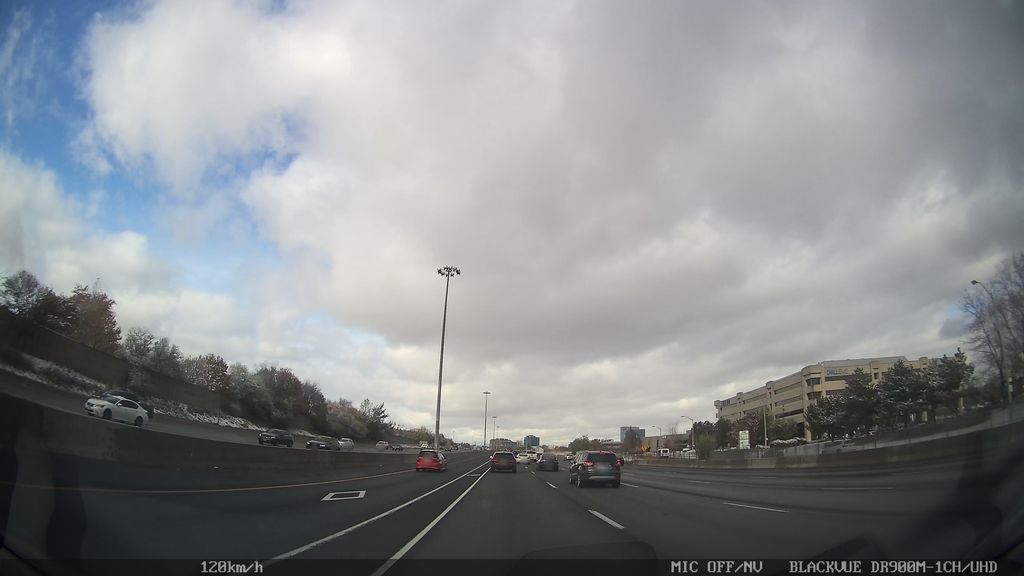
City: toronto